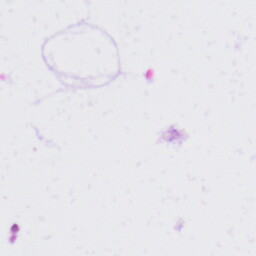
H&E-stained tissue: Liver